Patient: sex F, age 56
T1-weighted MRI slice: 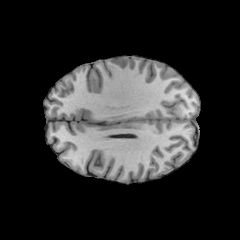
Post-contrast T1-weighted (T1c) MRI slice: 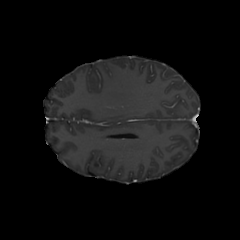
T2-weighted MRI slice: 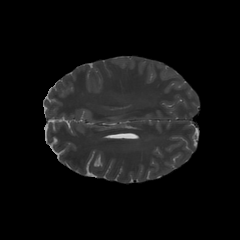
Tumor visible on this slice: no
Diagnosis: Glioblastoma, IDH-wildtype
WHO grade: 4